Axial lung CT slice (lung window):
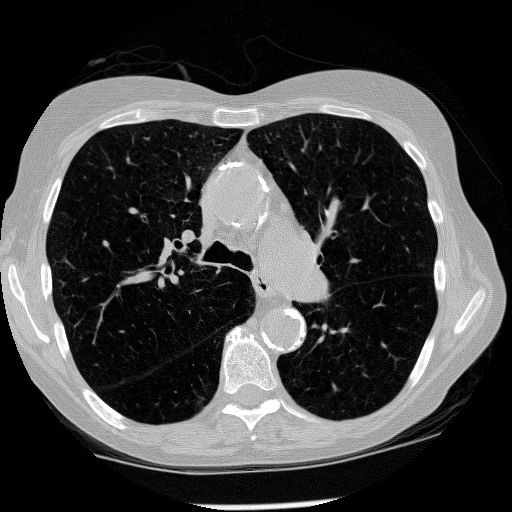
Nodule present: no